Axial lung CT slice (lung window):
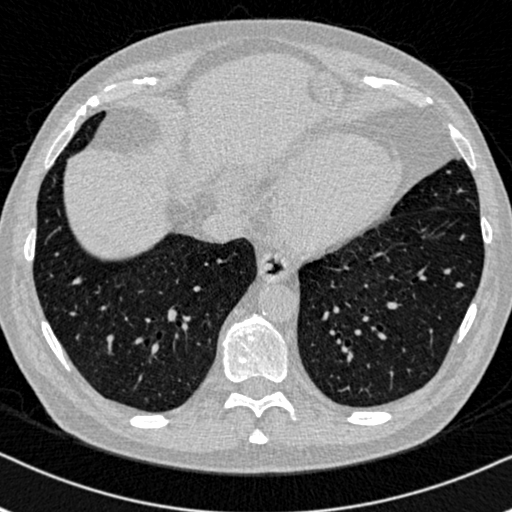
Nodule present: no